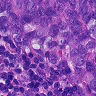
Metastatic tissue present: yes